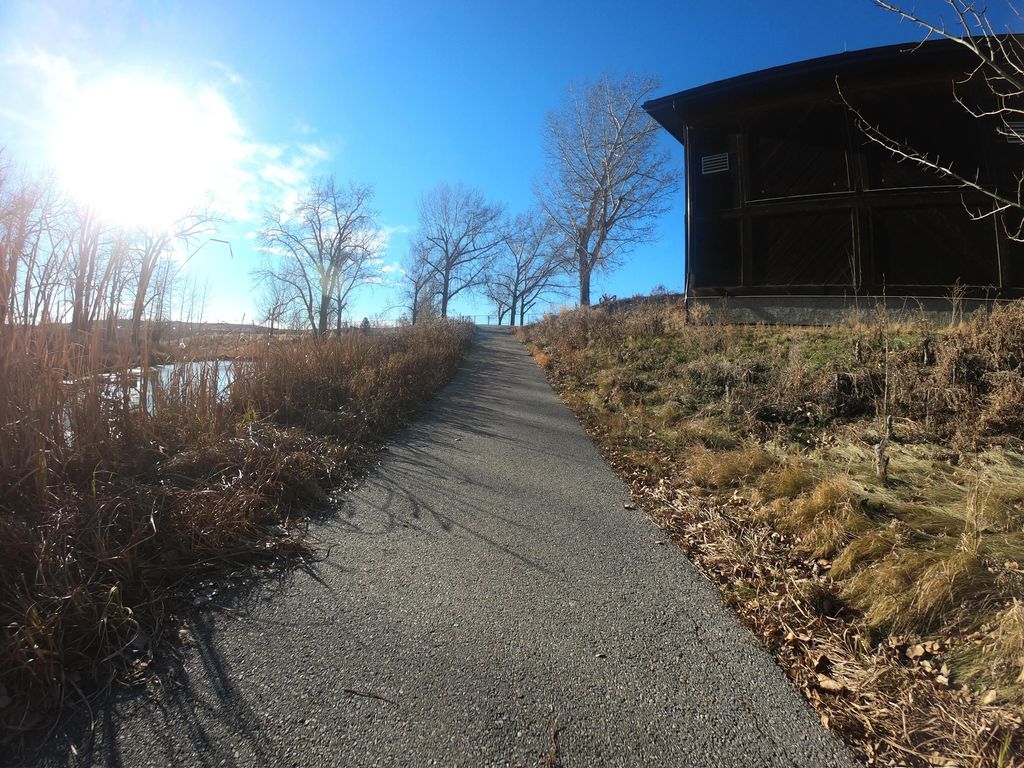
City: calgary